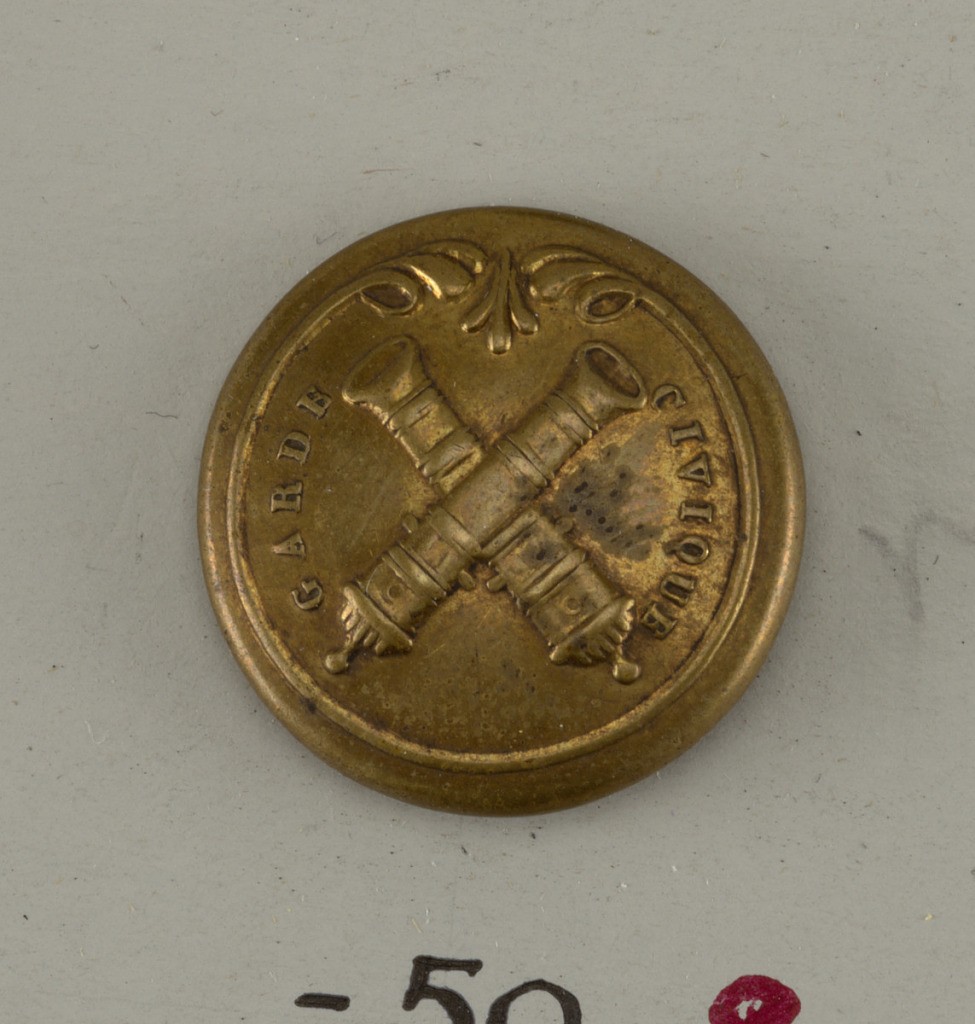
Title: Button
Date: ca. 1820
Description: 1931-59-50: Button on ornament of crossed cannon and "grade ci...